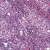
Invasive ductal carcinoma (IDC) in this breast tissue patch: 0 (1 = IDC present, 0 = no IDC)